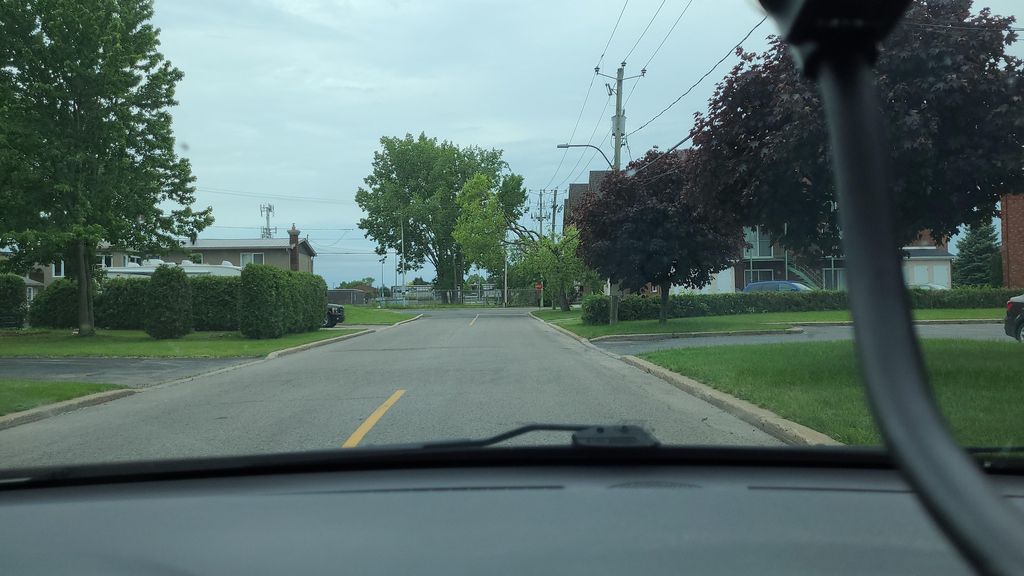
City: montreal